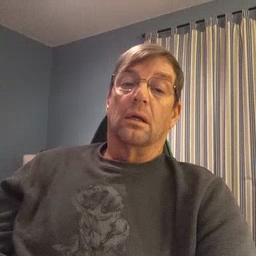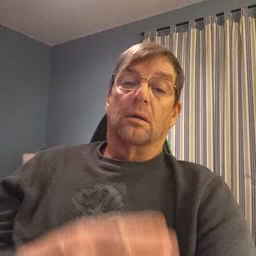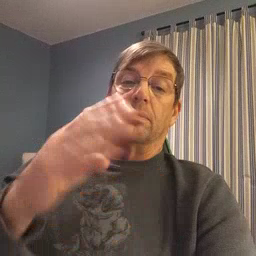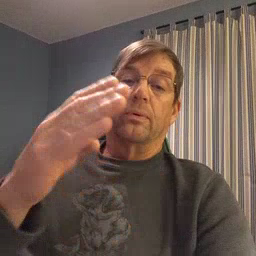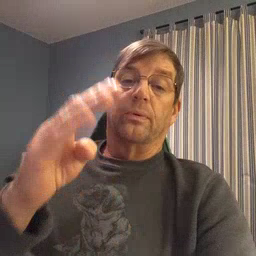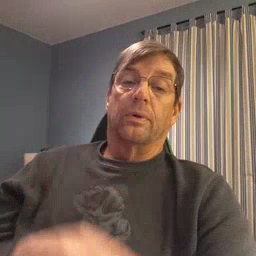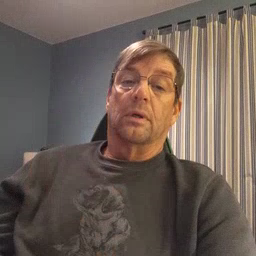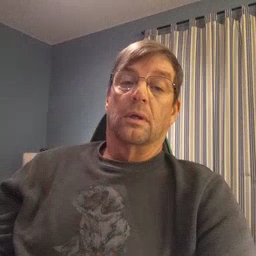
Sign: blue